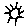
Label: sun